Field crop: tomato
Growth stage: 2
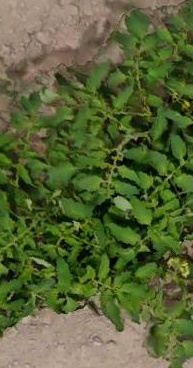
Species: tomato